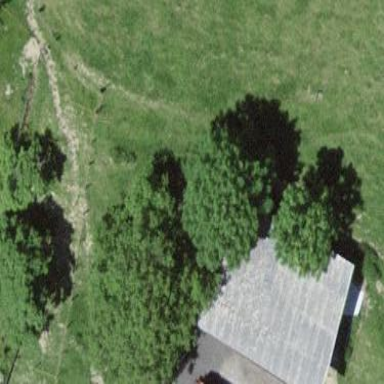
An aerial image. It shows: Garage building.